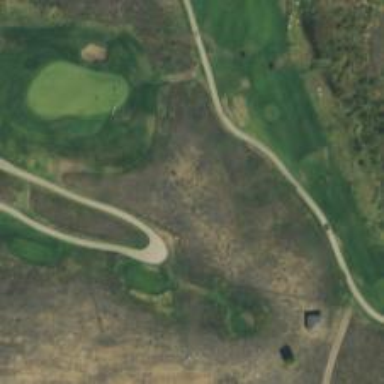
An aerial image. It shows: Well-maintained path designated for golf carts.